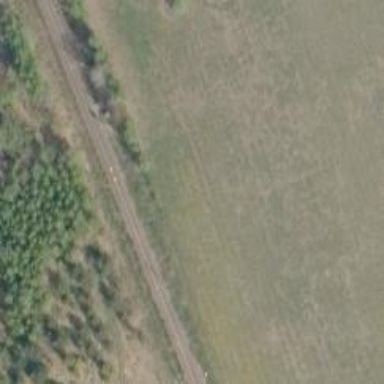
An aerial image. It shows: Railway with continuous electrified contact line.